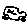
Label: car